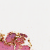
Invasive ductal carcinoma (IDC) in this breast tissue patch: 0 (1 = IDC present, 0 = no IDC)